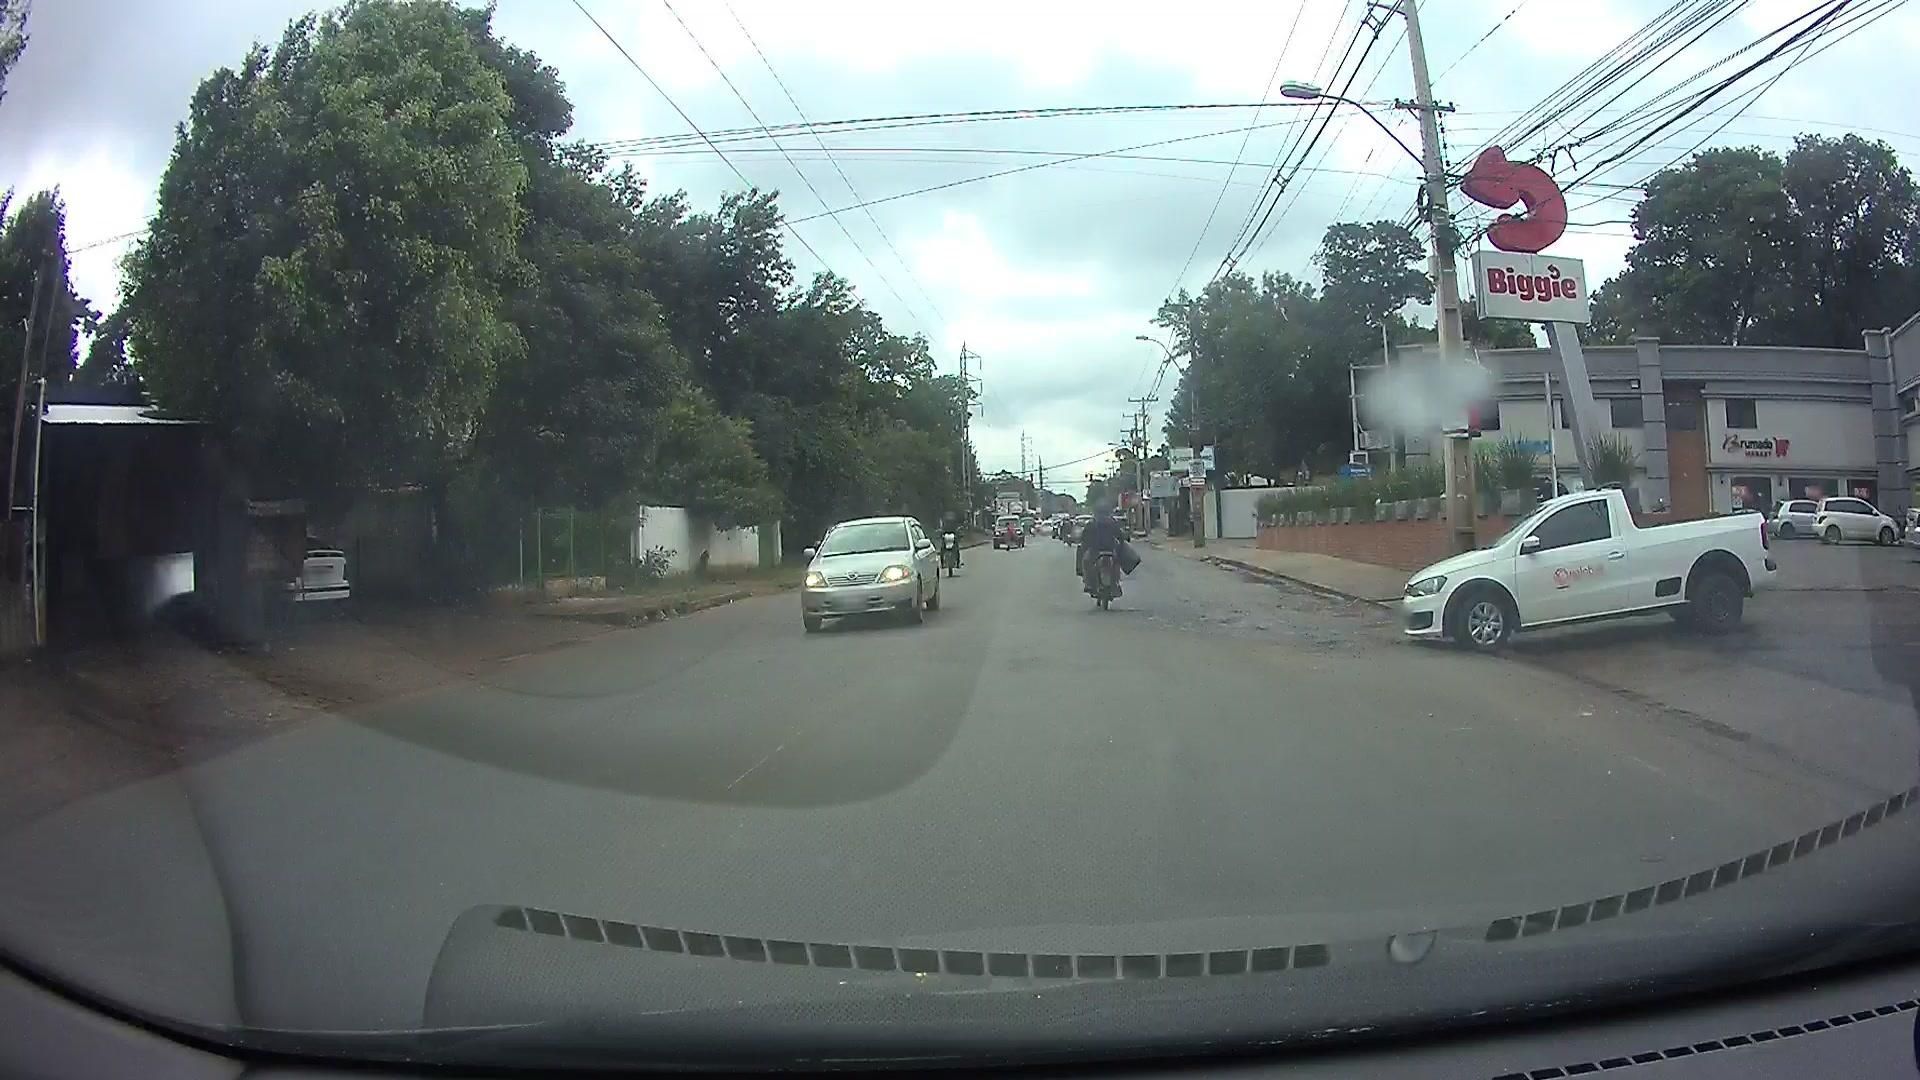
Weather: cloudy
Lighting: day
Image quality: good
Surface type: driving surface
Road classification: primary
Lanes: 2.0
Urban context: urban centre
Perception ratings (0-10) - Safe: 2.89, Lively: 8.72, Beautiful: 3.4, Boring: 7.31, Depressing: 3.42, Wealthy: 1.88